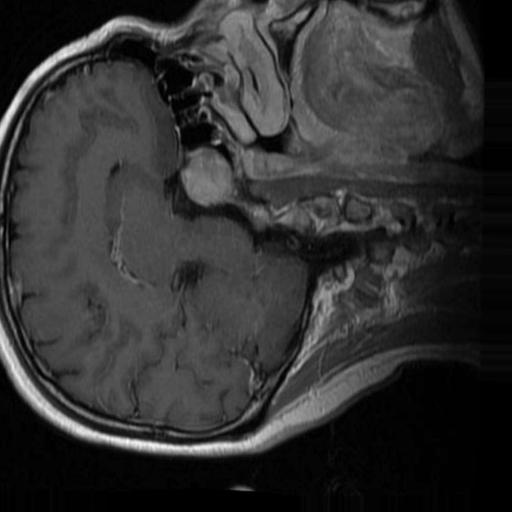
Label: brain_tumor